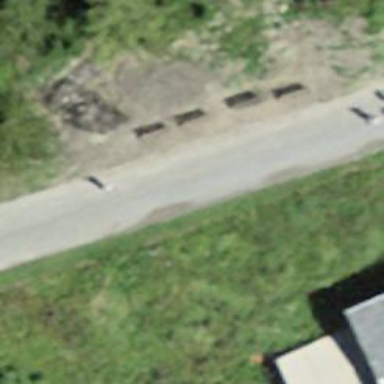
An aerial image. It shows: Brown bench in the vicinity.